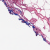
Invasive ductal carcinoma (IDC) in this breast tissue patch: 0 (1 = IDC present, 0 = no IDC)